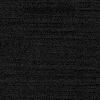
Atmospheric dust classification: dusty